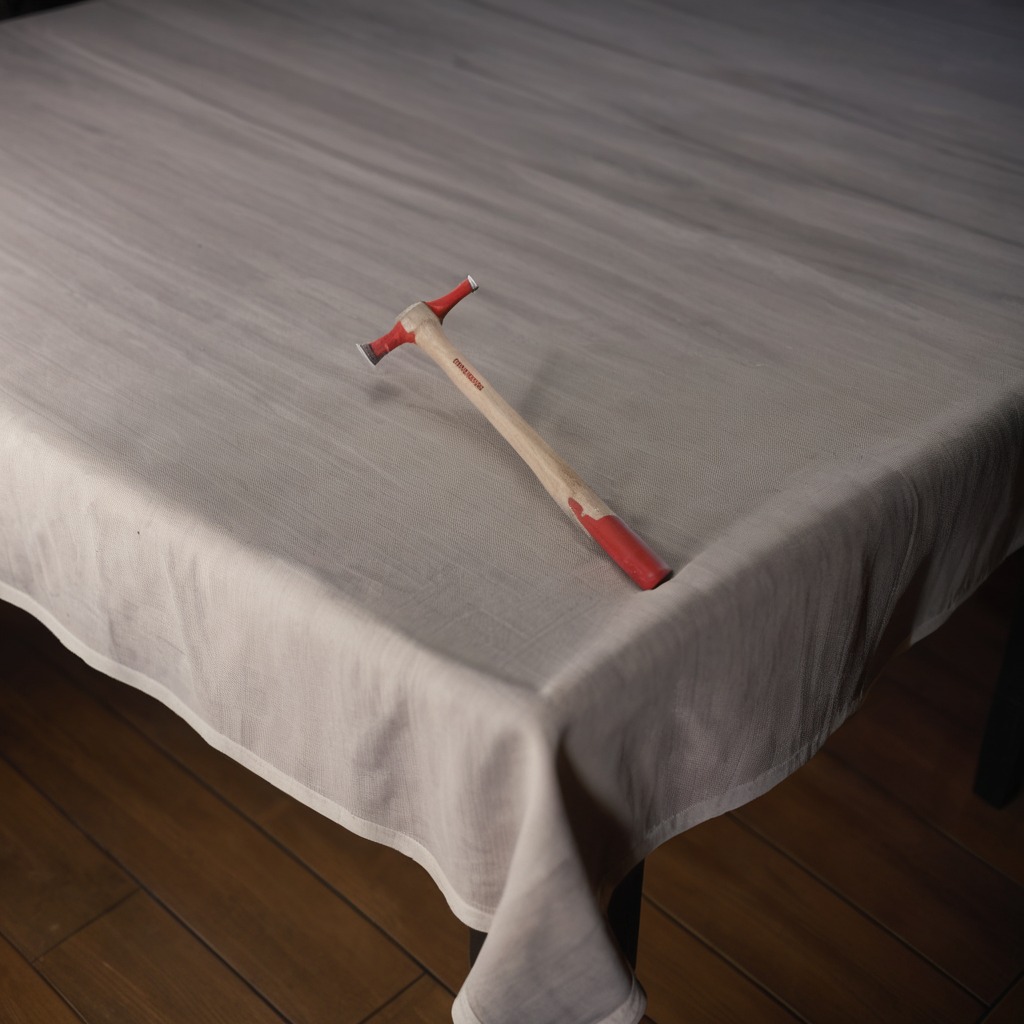
A hammer is lying on the wooden table.